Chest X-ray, AP view. Patient: 45 years old, sex F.
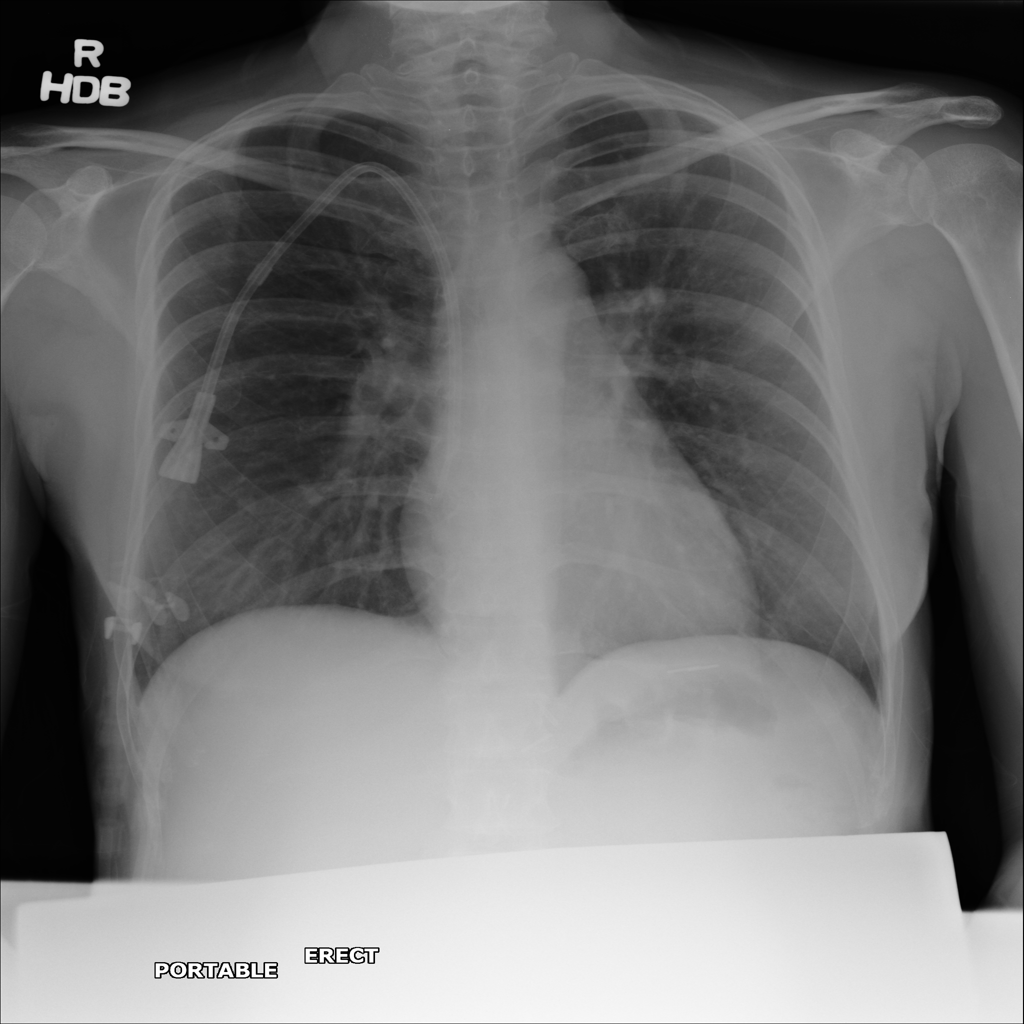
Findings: Nodule